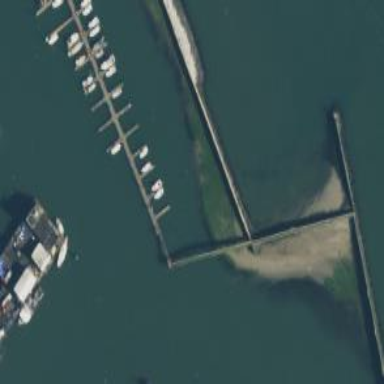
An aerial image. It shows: Man-made pier.